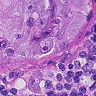
Metastatic tissue present: yes